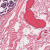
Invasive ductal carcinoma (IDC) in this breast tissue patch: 0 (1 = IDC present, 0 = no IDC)